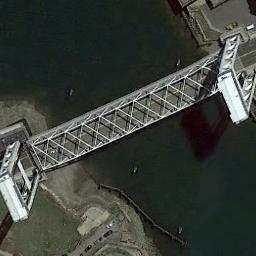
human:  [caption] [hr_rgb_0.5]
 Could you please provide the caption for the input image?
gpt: There is a white bridge over the river .

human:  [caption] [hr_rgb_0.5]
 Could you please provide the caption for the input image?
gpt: A bridge connects the land on both sides of the blue water, With arched supports on the bridge .

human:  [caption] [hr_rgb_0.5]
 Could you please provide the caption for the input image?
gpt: A bridge built on a dark green river and the vacant lot on both sides of the river .

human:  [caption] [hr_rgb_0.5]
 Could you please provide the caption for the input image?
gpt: Many ships docked on both sides of the river .

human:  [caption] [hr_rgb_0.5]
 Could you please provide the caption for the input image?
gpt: The bridge is covered with iron .